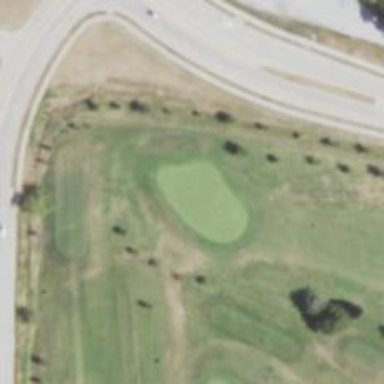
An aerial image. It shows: View of golf hole.